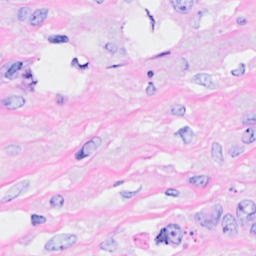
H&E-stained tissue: Breast